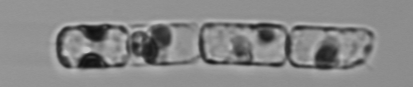
Label: Guinardia_delicatula_TAG_internal_parasite